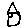
Label: house